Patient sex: M
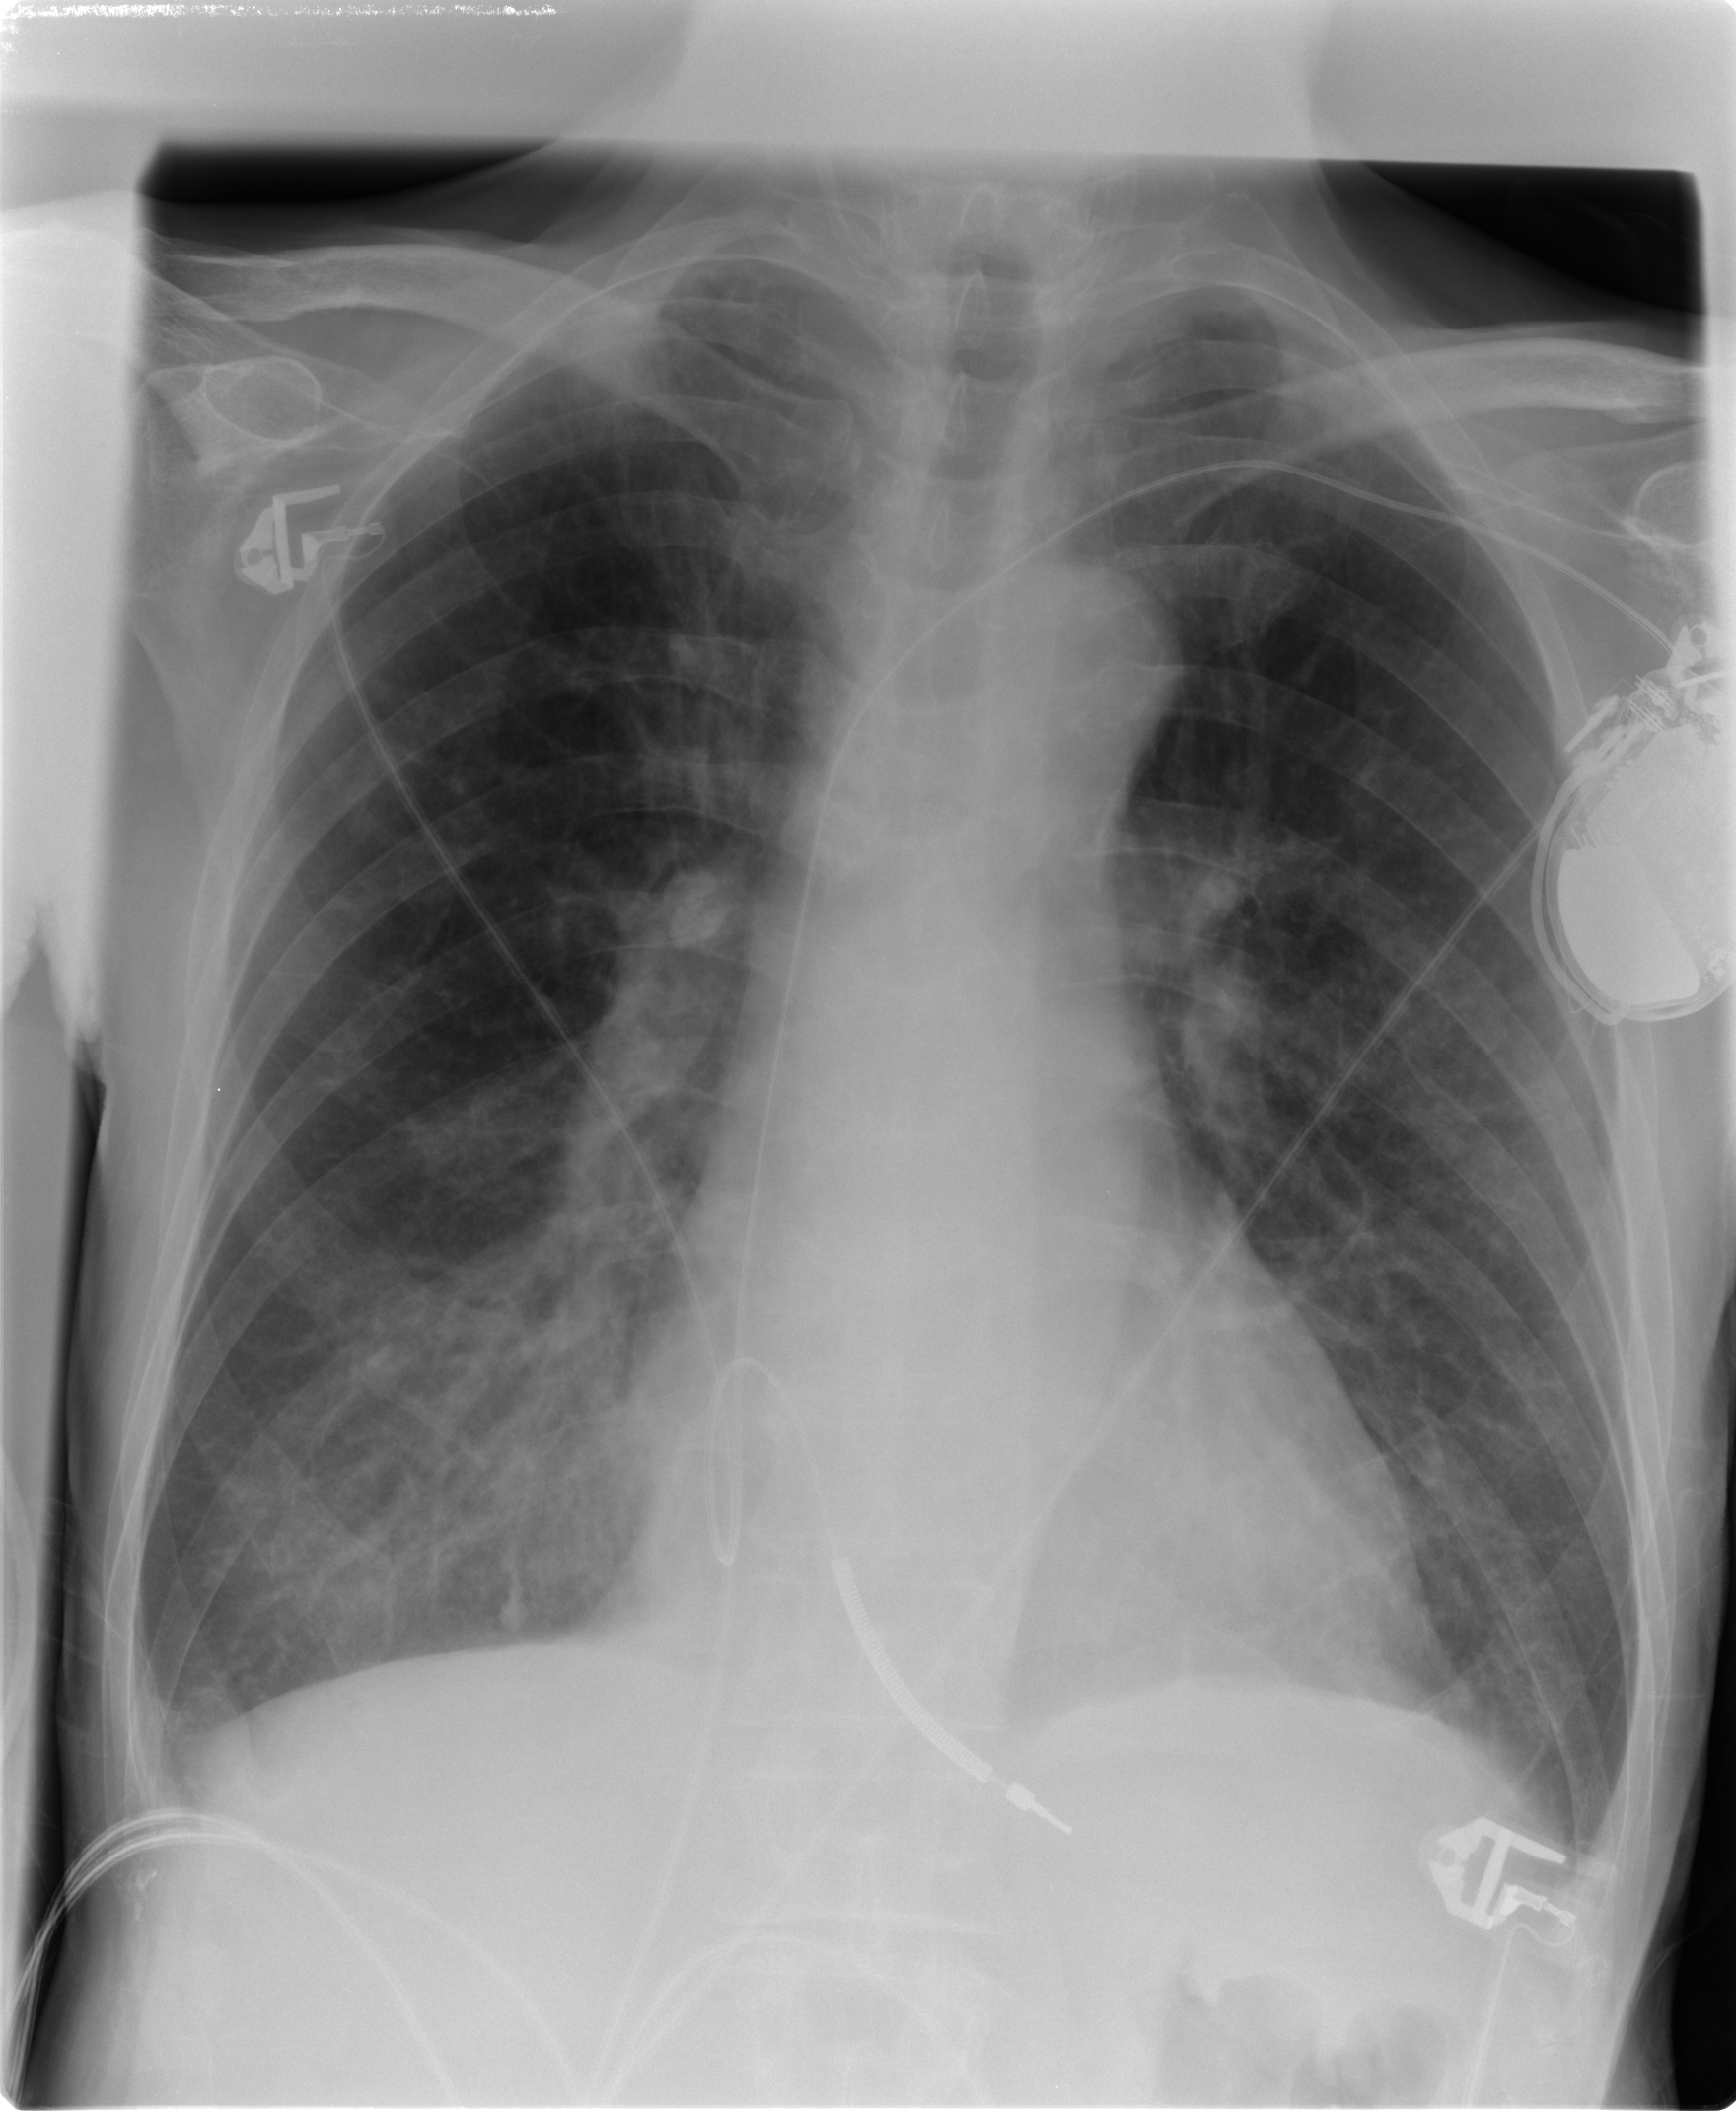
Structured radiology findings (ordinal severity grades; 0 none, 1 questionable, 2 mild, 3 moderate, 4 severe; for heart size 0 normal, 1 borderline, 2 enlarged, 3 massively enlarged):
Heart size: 0
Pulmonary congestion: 0
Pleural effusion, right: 2
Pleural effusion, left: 2
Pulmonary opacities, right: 2
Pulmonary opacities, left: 0
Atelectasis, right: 2
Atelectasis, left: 2